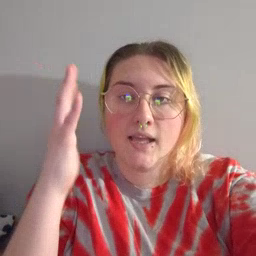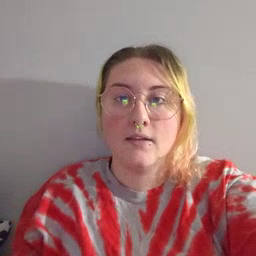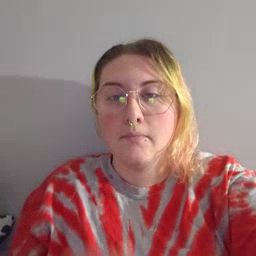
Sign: tree